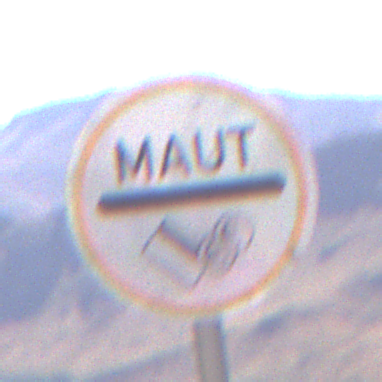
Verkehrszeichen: MautflichtigeStrecke
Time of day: MorningAfternoon
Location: Outdoor (Nature)
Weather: Clear
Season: NotSpecified
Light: Natural